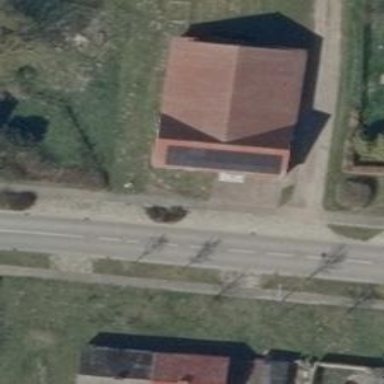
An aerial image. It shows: Solar photovoltaic panel generator producing electricity as small installation.